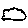
Label: cloud